Question: I have a 'button' which has attribute 'onclick' to start javascipt function and my javascript ajax script has 'xmlhttp' object. It is communicating with 'dbaction.php'
When I click button everything is okay about script and mysql but the problem is about rows. 'It is inserting TWO same row for each click until it rowCount>0'
and when after first click echo prints '"0"' for 'rowCount()', then if I click again now echo prints '"2"' for 'rowCount()'
Where is the problem?

'''
<body>
<script type="text/javascript">
function loadName() {
var xmlhttp;
xmlhttp = new XMLHttpRequest();
xmlhttp.onreadystatechange = function()
{
if (xmlhttp.readyState === 4 && xmlhttp.status === 200)
{
document.getElementById("sample_div").innerHTML = xmlhttp.responseText;
$("#my_button").attr("value", "Sent");
$("#my_button").attr("style", "color:red;");
}
};
xmlhttp.open("GET", "dbaction.php?sender_id=5&receiver_id=6", true);
xmlhttp.send();
}
</script>
<input type="submit" id="buton" onclick="loadName();" value="Submit"/>
<div id="sample_div" style="background-color: khaki; width:50%; margin: 0 auto;">
</div>
</body>
'''
'''
<?php
//Database connection using PHP PDO(php database objects)
try {
$db = new PDO("mysql:dbname=member;host=localhost", "root", "", array(PDO::MYSQL_ATTR_INIT_COMMAND => "SET NAMES utf8"));
}
catch ( PDOException $e ) {
echo $e->getMessage();
}
$sql= "SELECT * FROM friendship WHERE sender_id=".$_GET["sender_id"]." AND receiver_id=".$_GET["sender_id"]."";
$rs=$db->prepare($sql);
$rs->execute();
$rs->fetch();
$count = $rs->rowCount();
if ($count>0){
echo "You already sent request...";
echo $count;
}
else {
$query = $db->query("INSERT INTO friendship (sender_id, receiver_id, is_approved) VALUES (".$_GET["sender_id"].",".$_GET["receiver_id"].",0)" );
$query->execute();
echo "Request sent";
echo $count;
}
'''
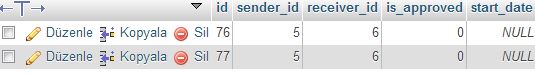
Answer: check the difference :-
'''
<?php
//Database connection using PHP PDO(php database objects)
try {
$db = new PDO("mysql:dbname=member;host=localhost", "root", "", array(PDO::MYSQL_ATTR_INIT_COMMAND => "SET NAMES utf8"));
}
catch ( PDOException $e ) {
echo $e->getMessage();
}
$sql= "SELECT * FROM friendship WHERE sender_id=".$_GET["sender_id"]." AND receiver_id=".$_GET["sender_id"]."";
$rs=$db->prepare($sql);
$rs->execute();
$rs->fetch();
$count = $rs->rowCount();
if ($count>0){
echo "You already sent request...";
echo $count;
}
else {
$query = $db->query("INSERT INTO friendship (sender_id, receiver_id, is_approved) VALUES (".$_GET["sender_id"].",".$_GET["receiver_id"].",0)" );
//$query->execute();
echo "Request sent";
echo $count;
}
'''
in last else block you are using query() and execute() both,used for execute sql queries one query() directly and execute() for prepared statement